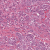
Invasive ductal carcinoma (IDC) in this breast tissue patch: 1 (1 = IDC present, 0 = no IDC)